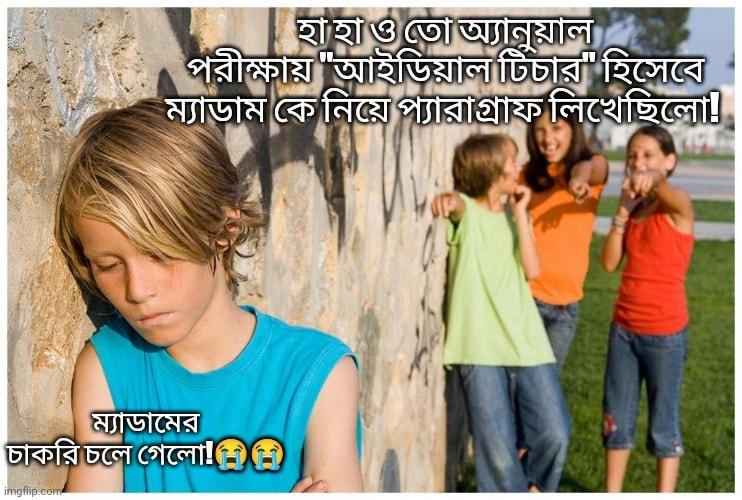
Text: হাহা ও তো অ্যানুয়াল পরীক্ষায় আইডিয়াল টিচার হিসেবে ম্যাডাম কে নিয়ে প্যারাগ্রাফ লিখেছিল। ম্যাডামের চাকরি চলে গেল
Label: Non Hate